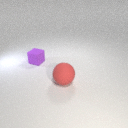
large red rubber sphere to the right of small purple rubber cube